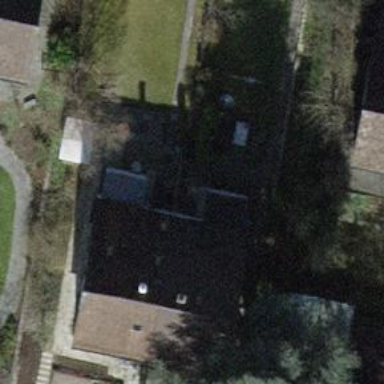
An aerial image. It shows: Building with tiled roof.